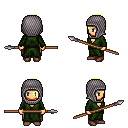
a pixel art fantasy rpg character, female body template, human, tanned skin, green robe, robe skirt, gold bangs hairstyle, chain hood, brown shoes, spear, four views (front, back, left, right), 2x2 character sprite sheet, small pixel art, hard edges, no anti-aliasing